Question: I'd like to calculate the mean and the standar deviation of many consecutive intervals of two related arrays (List below), where the first two columns are (let's say) time and distance respectively. The third, fourth and fifth are mean time (central), mean distance and the deviation standard. (Actually i made this list by hand). How you can see in the example the mean and standard deviation are made for each three consecutive intervals (But in general can be over 4 by 4, 10 by 10 and so on).
So, I've got similar long lists and i wanna calculate (maybe with PANDAS, NUMPY and/or SCIPY) something like this doing some loop and create they arrays of mean time, mean distance and deviation standar. Therefore be able to plot distance versus time and plot the mean values for time and distance with its standard deviation (error, known as sigma)
'''
1 1 2 4.6 3.29
2 4 5 25.6 8.17
3 9 8 64.6 13.07
4 16 11 121.6 17.96
5 25 14 196.6 22.86
6 36 17 289.6 27.76
7 49 20 400.6 32.66
8 64
9 81
10 100
11 121
12 144
13 169
14 196
15 225
16 256
17 289
18 324
19 361
20 400
21 441
'''
i plotted this using 'errorbar', but my problem is how to do the loop for each interval

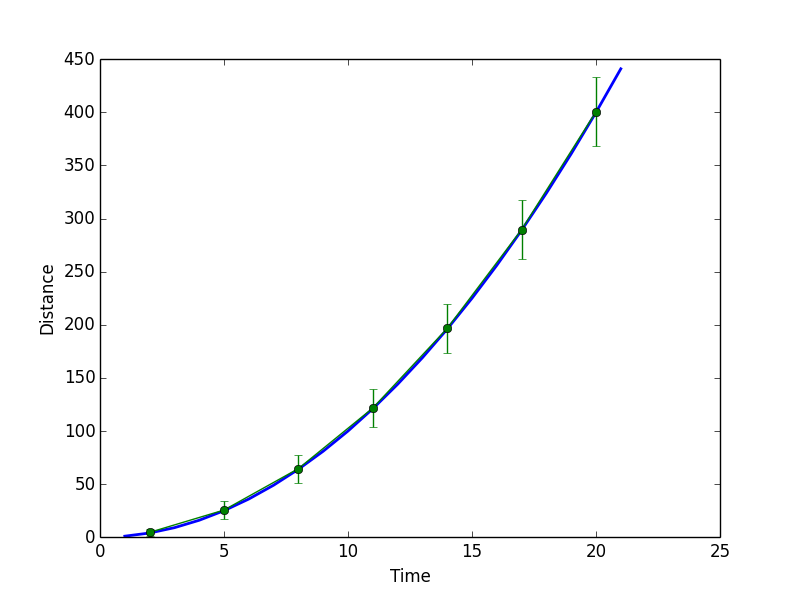
Answer: You can do this with . 'reshape' can be used to group data into chunks to calculate stats:
'''
import numpy as np
// data
time = np.arange(1.0,22.0)
distance = time ** 2
// group data into chunks to get stats
meanTime = np.mean(time.reshape(-1,3),axis=1)
meanDistance = np.mean(distance.reshape(-1,3), axis=1)
std = np.std(distance.reshape(-1,3), axis=1)
'''